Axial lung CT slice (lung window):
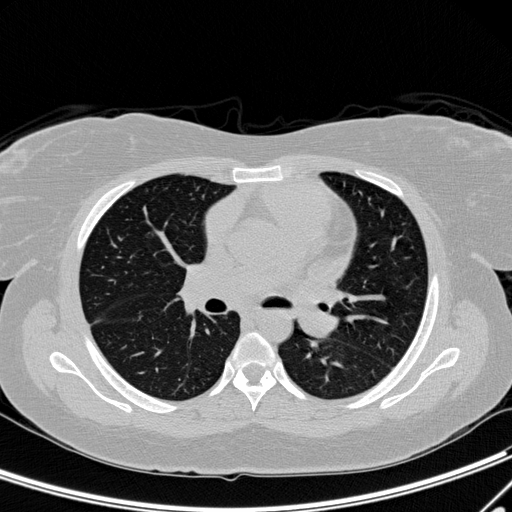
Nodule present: no